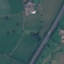
Label: Highway